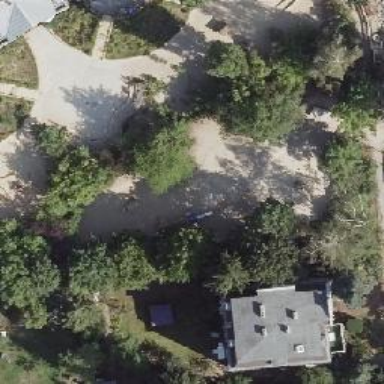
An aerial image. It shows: Playground area for leisure land.